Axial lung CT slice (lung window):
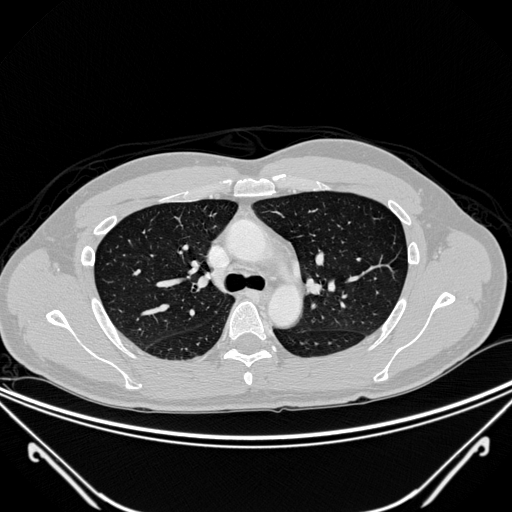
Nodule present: no